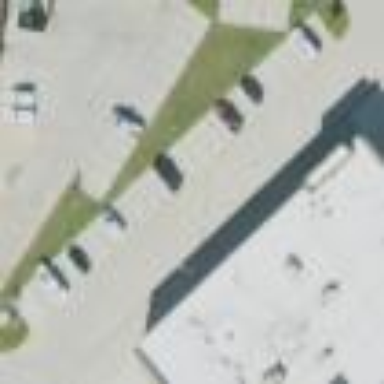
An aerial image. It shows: Street-side parking area.